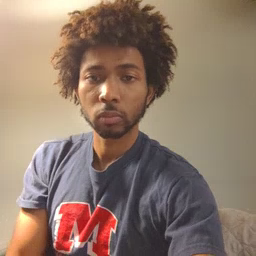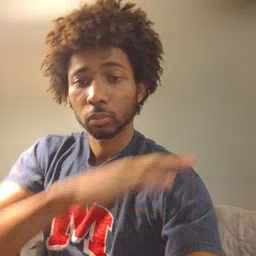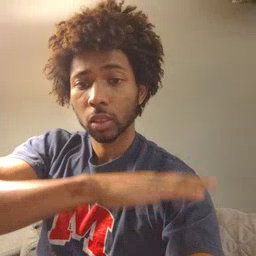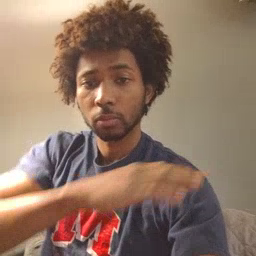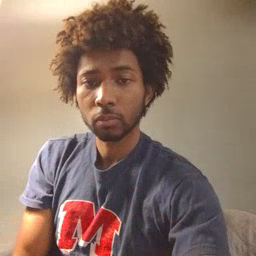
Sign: table